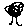
Label: tree